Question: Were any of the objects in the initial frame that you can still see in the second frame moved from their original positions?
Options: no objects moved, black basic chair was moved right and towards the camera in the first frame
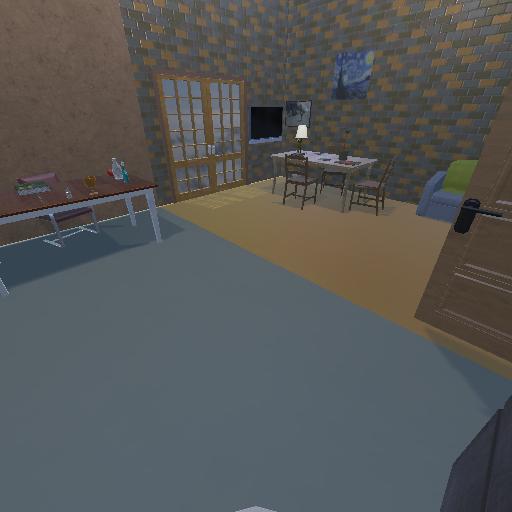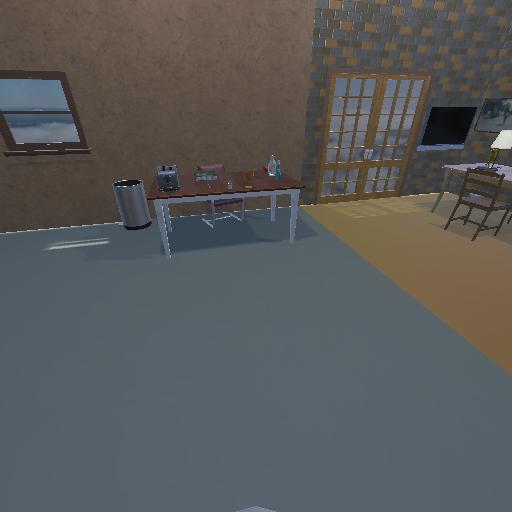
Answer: no objects moved